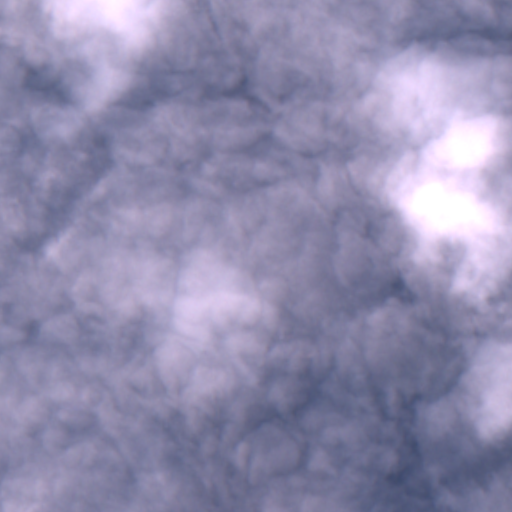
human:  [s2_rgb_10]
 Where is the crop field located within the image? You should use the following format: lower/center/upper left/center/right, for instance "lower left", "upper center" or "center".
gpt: The crop field is located in the lower right of the image.
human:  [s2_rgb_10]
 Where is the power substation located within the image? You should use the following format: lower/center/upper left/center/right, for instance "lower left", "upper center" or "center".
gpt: The power substation is located in the upper left of the image.
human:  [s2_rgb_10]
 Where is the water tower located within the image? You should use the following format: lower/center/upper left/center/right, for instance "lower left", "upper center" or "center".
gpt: The water tower is located in the lower left of the image.
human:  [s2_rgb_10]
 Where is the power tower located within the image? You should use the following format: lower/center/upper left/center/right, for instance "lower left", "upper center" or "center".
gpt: There is no power tower in the image.